Current action and preconditions to check: path_clear

Your task: For each precondition in the list above, predict whether it will hold at this action.

Consider the current scene as observed from the mobile robot's camera, and analyze the predicted future states of all dynamic agents (e.g., people, animals, vehicles, or any moving entities) within the NEXT SECOND.

IMPORTANT: Only answer "very likely" if you are absolutely certain—based on strong, clear evidence—that a dynamic agent will violate the precondition in the predicted future state. Do NOT answer "very likely" for unlikely, ambiguous, or low-probability risks.

Ask yourself for each precondition: Is there a high probability, with clear and convincing evidence, that the predicted future states of any dynamic agent will interfere with the predicted future state of the currently executing action within the NEXT SECOND, causing that precondition to fail?

Assess the risk level based on these predictions. Use "likely" or "very likely" if motions create a clear risk of interference.

Use "neutral" or "improbable" if agents are nearby but their predicted paths are clearly diverging or non-conflicting.

Failure Risk Categories: "very improbable", "improbable", "neutral", "likely", "very likely"

Answer Format: Output ONLY the probability_of_failure value from these categories: "very improbable", "improbable", "neutral", "likely", "very likely"

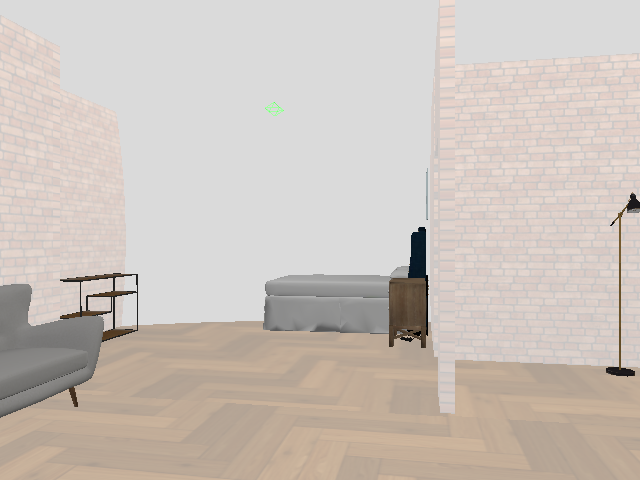

Answer: very improbable